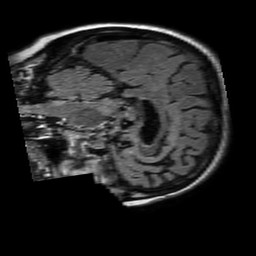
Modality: FLAIR
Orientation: sagittal
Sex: female
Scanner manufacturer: philips
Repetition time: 11 s
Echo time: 0.125 s